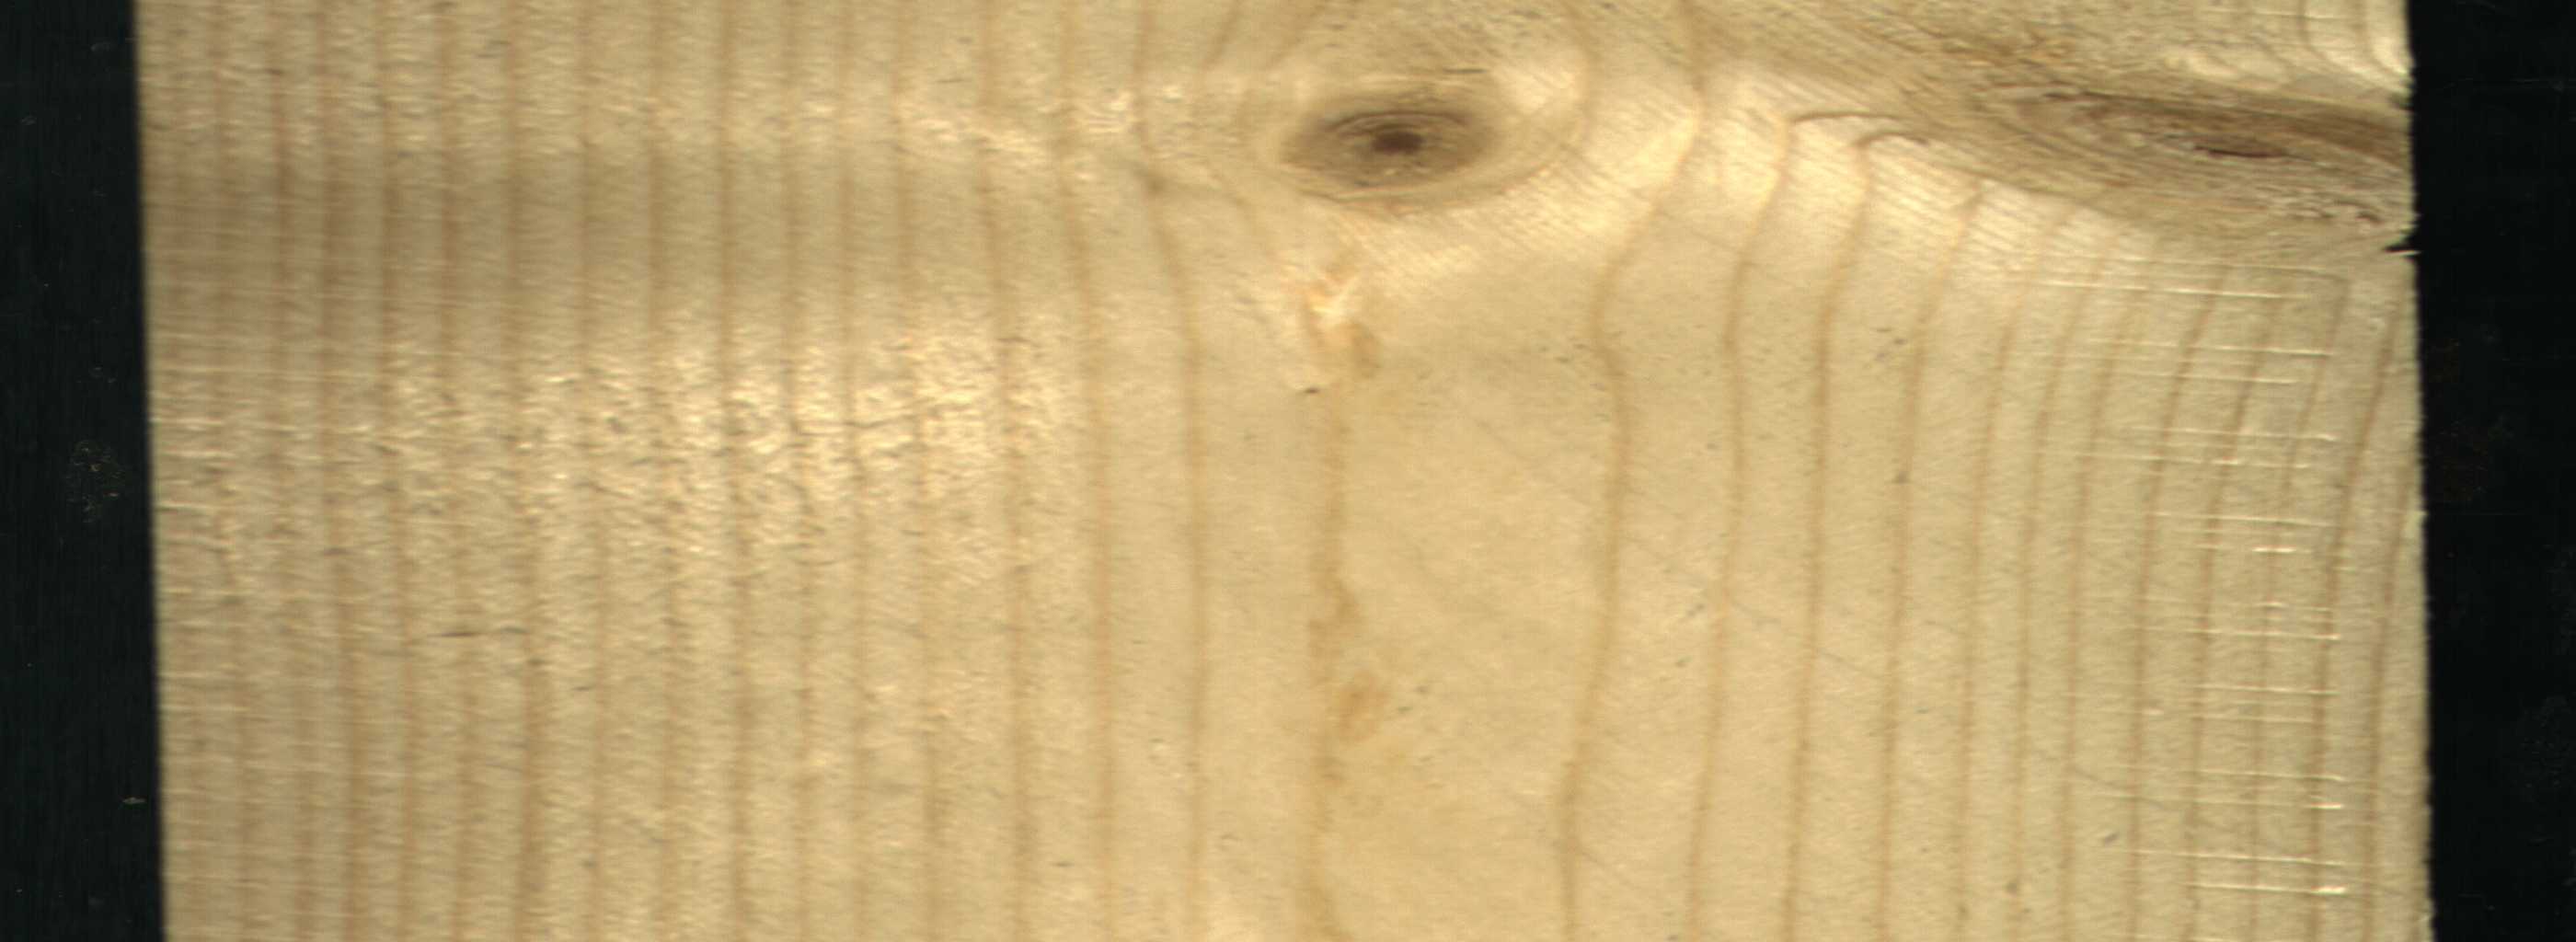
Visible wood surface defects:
Live_Knot
Live_Knot
Live_Knot
Live_Knot
Live_Knot